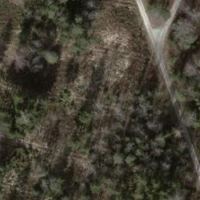
EUNIS habitat code: 43
Species observed at this site:
Rumex obtusifolius
Lysimachia nummularia
Cirsium palustre